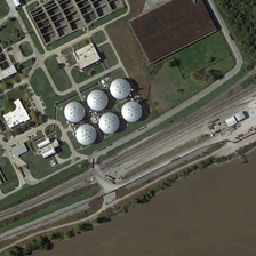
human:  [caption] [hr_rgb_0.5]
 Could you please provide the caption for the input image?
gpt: There are many green plants on the ground.

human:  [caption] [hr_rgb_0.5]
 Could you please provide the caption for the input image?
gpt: There are many green plants on the ground.

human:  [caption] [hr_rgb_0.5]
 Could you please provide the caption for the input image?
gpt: There are many green plants on the ground.

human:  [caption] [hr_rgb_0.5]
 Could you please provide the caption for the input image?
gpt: There are many green plants on the ground.

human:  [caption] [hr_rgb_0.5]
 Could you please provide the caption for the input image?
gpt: There are many green plants on the ground.